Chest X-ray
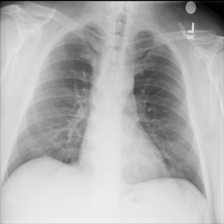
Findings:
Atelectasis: negative
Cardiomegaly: negative
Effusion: negative
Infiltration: negative
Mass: negative
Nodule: negative
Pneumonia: negative
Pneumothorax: negative
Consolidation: negative
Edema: negative
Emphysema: negative
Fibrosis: negative
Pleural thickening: negative
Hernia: negative